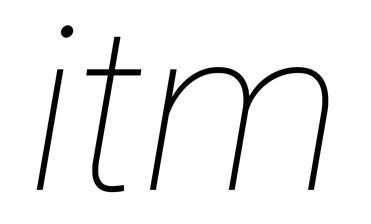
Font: Roboto-Italic_Thin_Italic